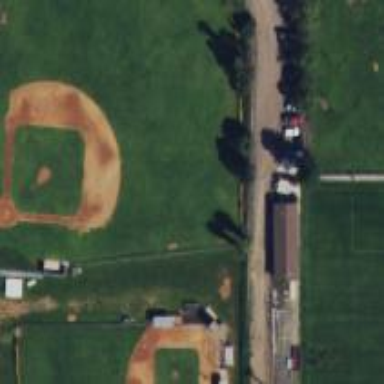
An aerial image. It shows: Baseball pitch for leisure and sports activities.